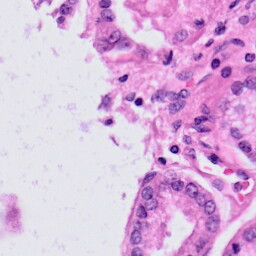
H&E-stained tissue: Prostate